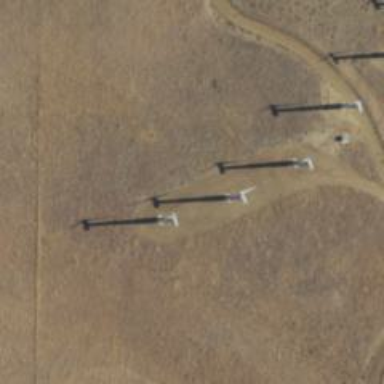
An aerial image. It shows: Wind power generator with wind turbines.